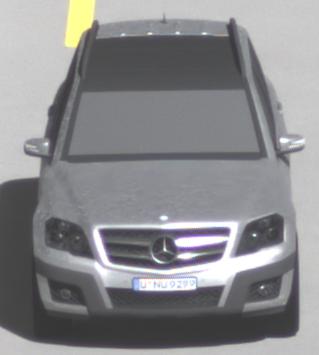
Make: Mercedes-Benz
Model: GLK 280
Detailed model: GLK-Class (204)
Model produced from: 2008/10
Model produced until: 2009/04
Doors: 5
Color: white
Road condition: dry road
Daytime: morning or afternoon
Contrast: high contrast